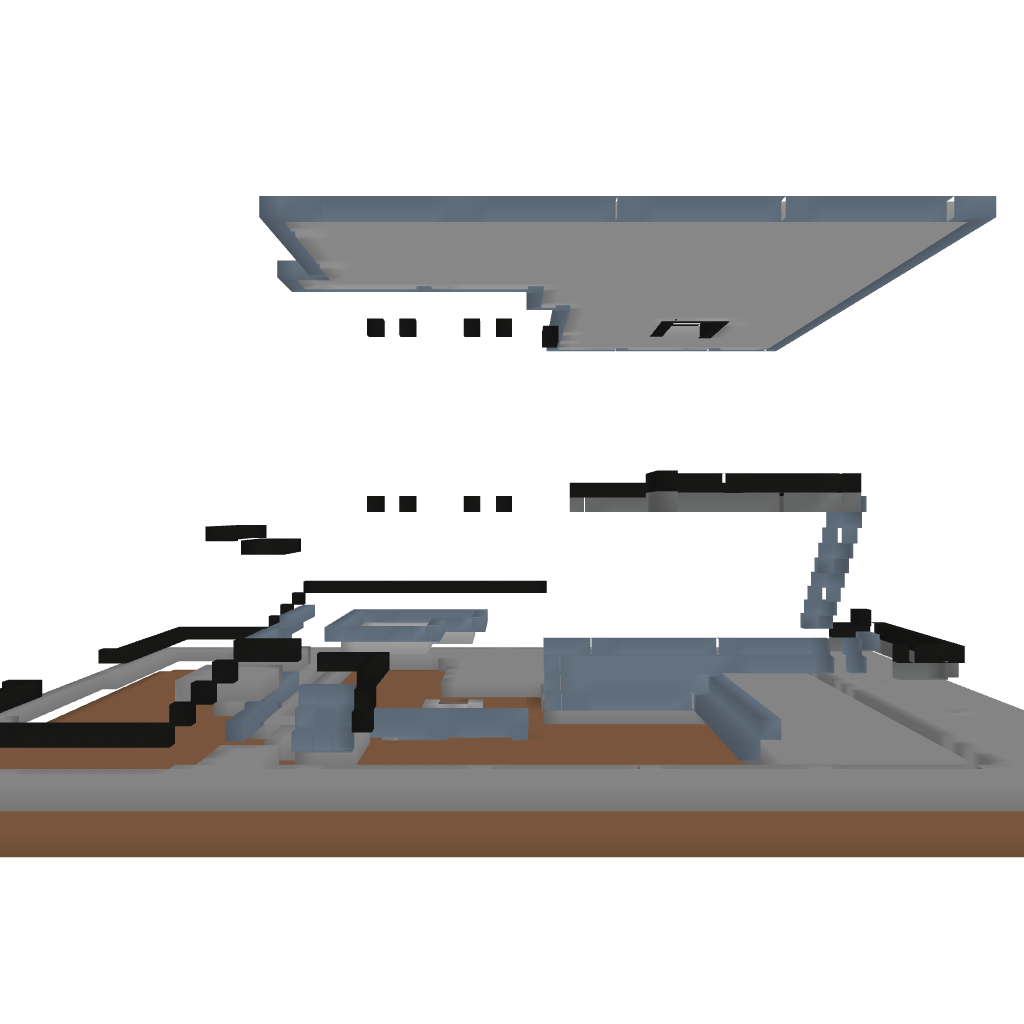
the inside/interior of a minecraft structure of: Modern Loft